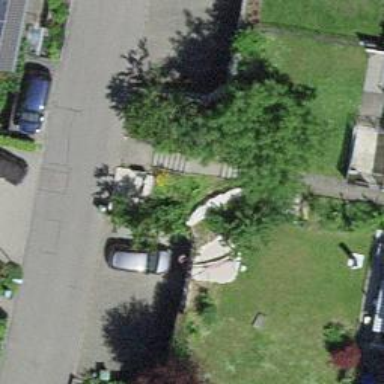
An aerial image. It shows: Footway.